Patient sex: F
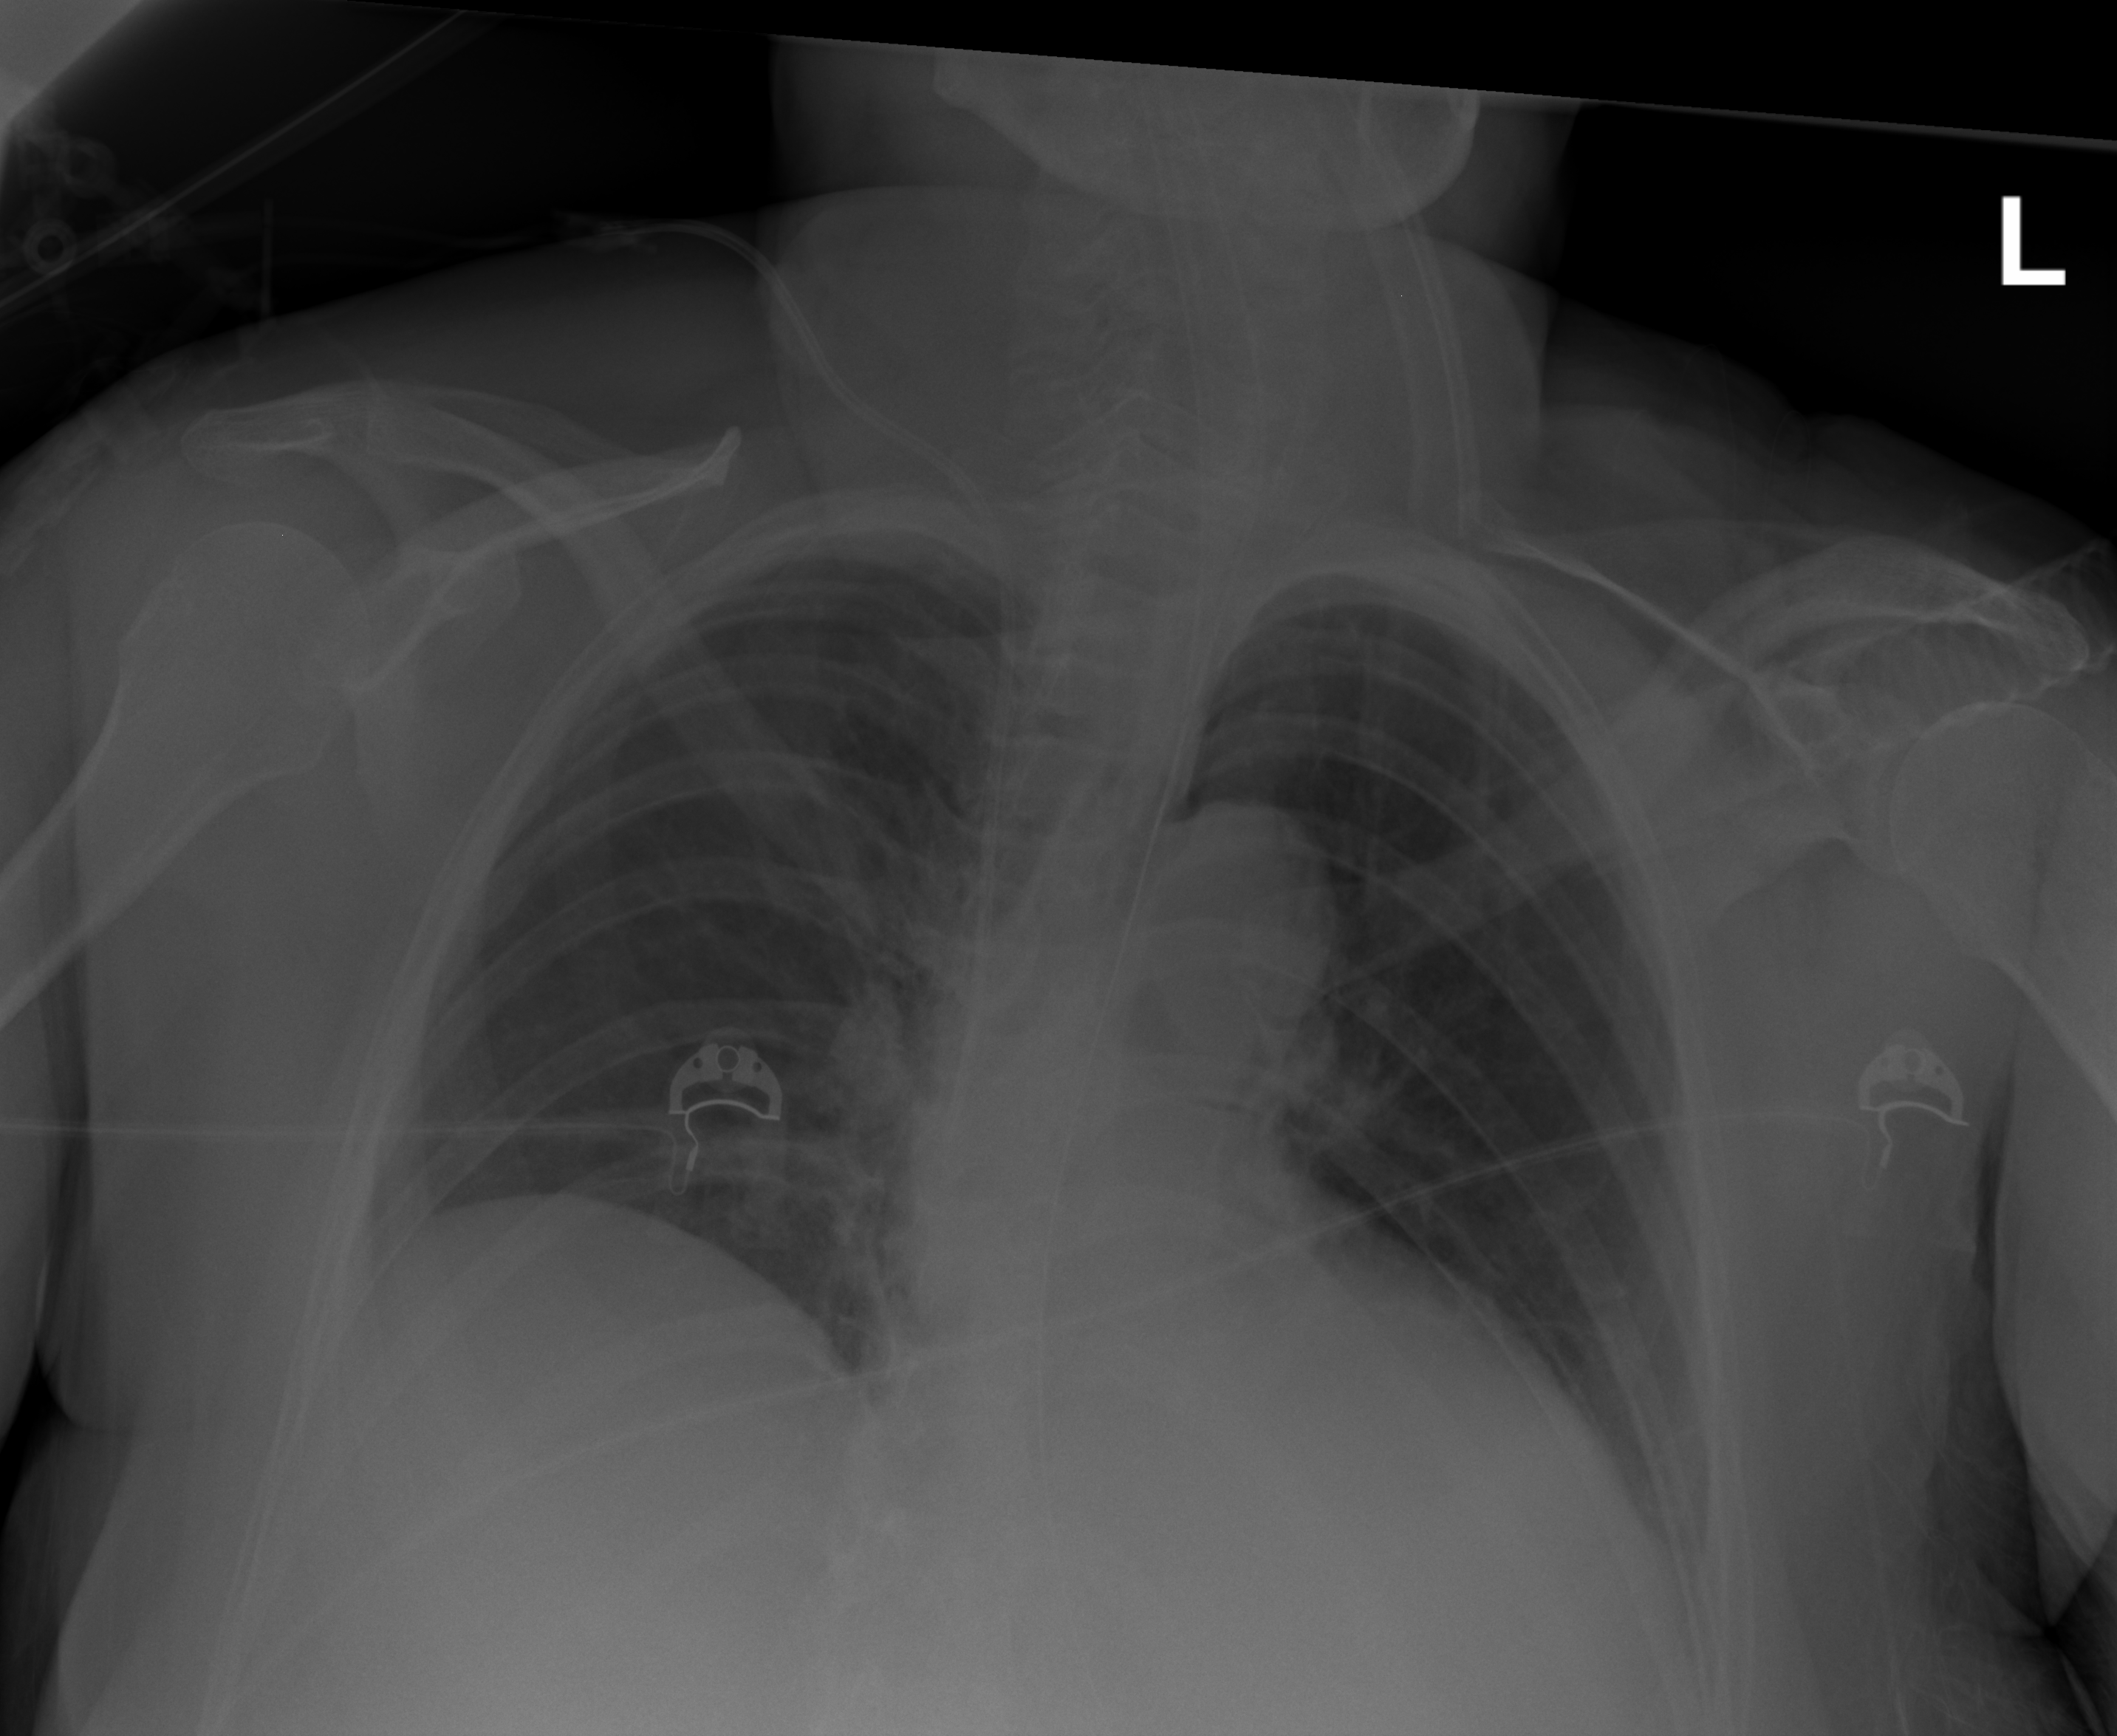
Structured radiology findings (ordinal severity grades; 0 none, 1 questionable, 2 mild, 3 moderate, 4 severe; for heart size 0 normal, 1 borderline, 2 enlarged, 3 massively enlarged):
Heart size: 2
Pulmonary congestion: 0
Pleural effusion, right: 0
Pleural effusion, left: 1
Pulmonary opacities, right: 0
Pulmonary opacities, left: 0
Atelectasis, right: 0
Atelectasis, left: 0